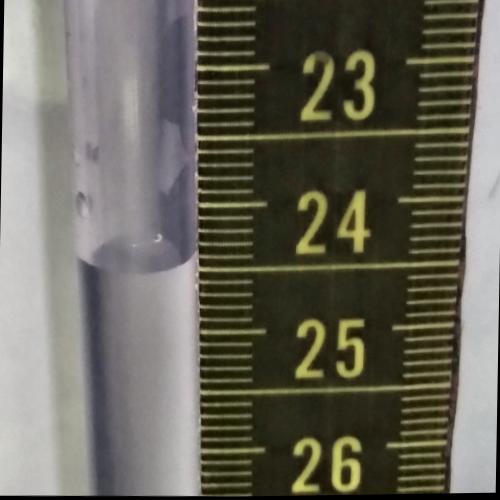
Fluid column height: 24.4 cm